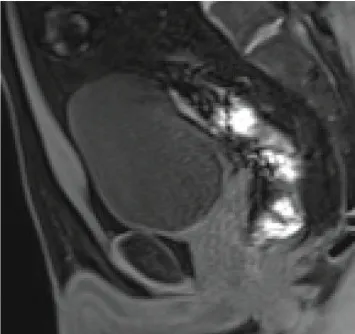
The results of follow-up examination after operation. No tumor recurrence on T1WI in sagittal position. On postoperative month 14.
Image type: radiology (mri)